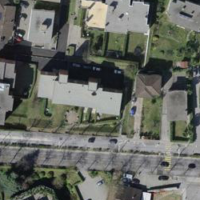
EUNIS habitat code: 54
Species observed at this site:
Salvia glutinosa